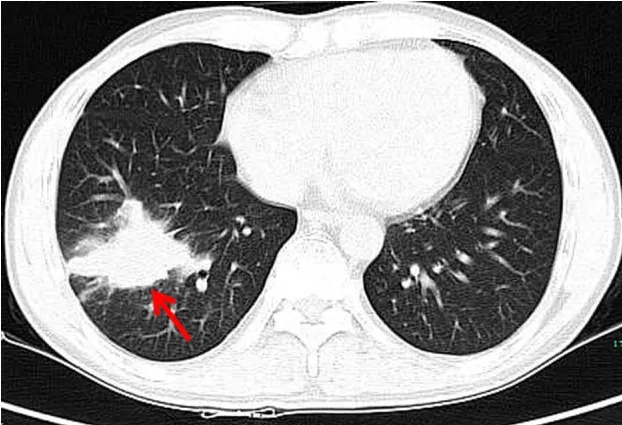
Chest CT showed that the right lower lung mass had not shrunk after anti-infective treatment (red arrow).
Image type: radiology (ct)